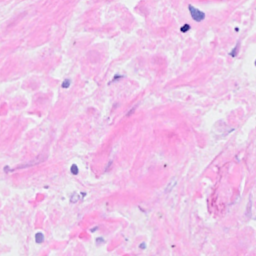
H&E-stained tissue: Breast